Question: this is the heatmap of the question. Each task can only be assigned to one person, and each person can only be assigned one task. How to allocate to maximize total profit? (all profits are multiples of ten), and output the maximum profit.
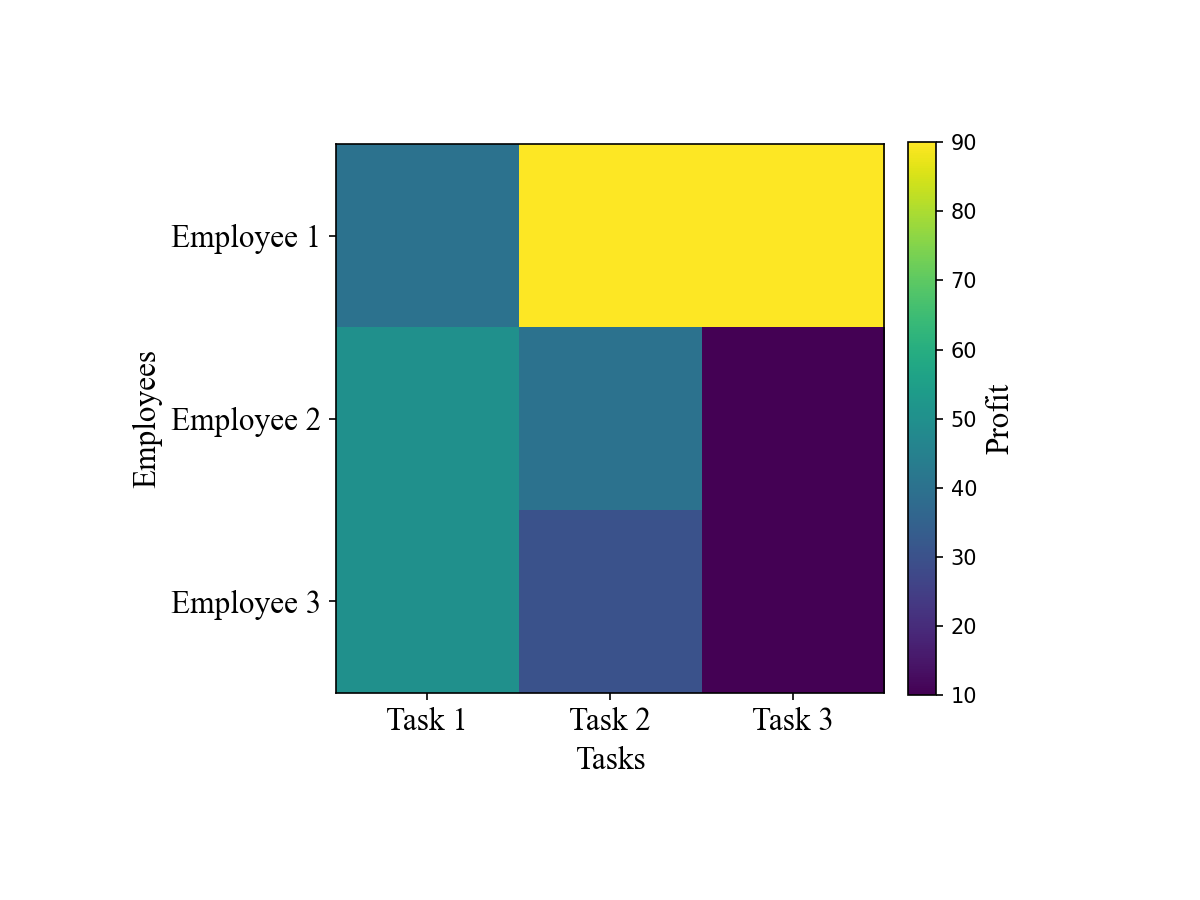
Answer: 180